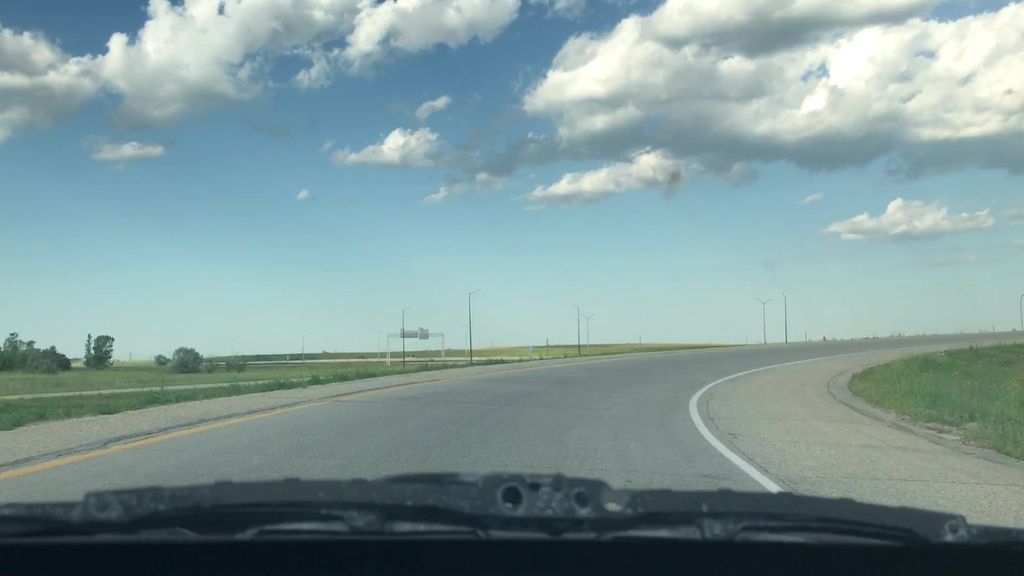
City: winnipeg